Interaction volume radius: 5 \u00c5
Interaction volume height: 10 \u00c5
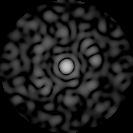
Disorder parameter: 0.8144